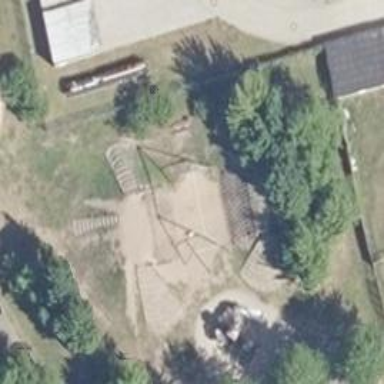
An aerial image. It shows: Playground area for leisure land.